Question: I would like to display a shortened URL besides the content items on my site for ease of sharing.
What would be the most efficient way of doing so, and are there any suitable gems / libraries?
I am using rails on a mongodb/mongoid stack

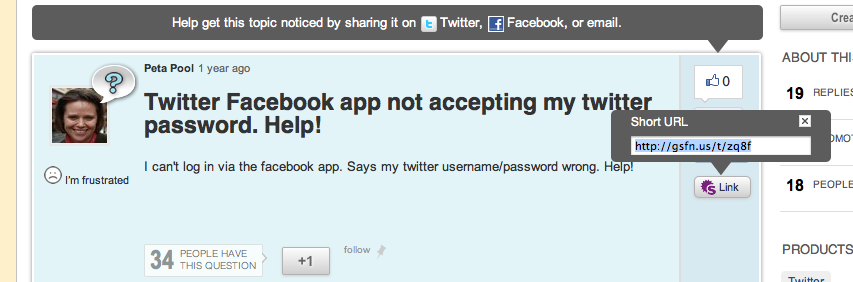
Answer: should be simple enough (regardless if you are on Mongo / MySQL or anything else). what you need is a small collection (mongo if i may) that holds some kind of an MD5 hash of the real url you are after and the real url itself, for example:
'''
ShortLink.create(:hash_link => Digest::MD5.hexdigest(resource_url(@resource)), :real_link => resource_url(@resource))
'''
I suggest adding another route that catches those like this:
'''
match "l/:key", "ShortLinks#show"
'''
should be easy.